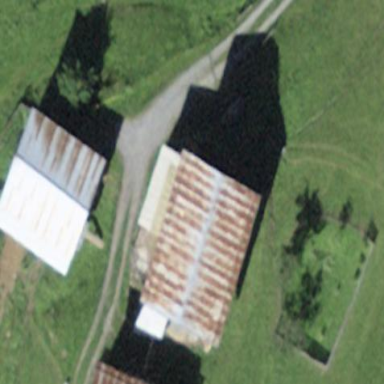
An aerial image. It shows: Farm auxiliary building.